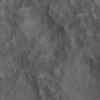
Label: not_dusty